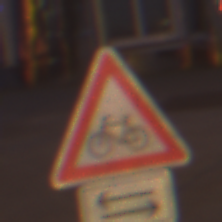
Verkehrszeichen: RadverkehrRechts
Zusatzzeichen unten: RichtungsangabeDurchPfeile7
Umgebung: Outdoor, Urban
Tageszeit: Night
Wetter: PartlyCloudy
Licht: Artificial
Jahreszeit: NotSpecified
Kontrast: HighContrast